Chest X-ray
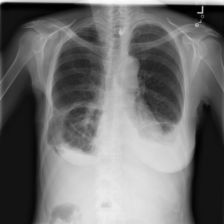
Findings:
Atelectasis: positive
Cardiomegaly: negative
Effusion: positive
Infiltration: negative
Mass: negative
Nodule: negative
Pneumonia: negative
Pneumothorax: negative
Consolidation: negative
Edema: negative
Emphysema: negative
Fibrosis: negative
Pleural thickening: negative
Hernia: negative